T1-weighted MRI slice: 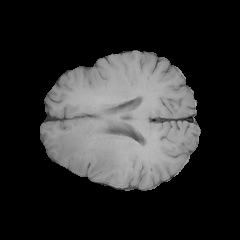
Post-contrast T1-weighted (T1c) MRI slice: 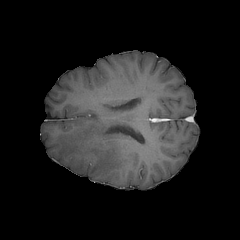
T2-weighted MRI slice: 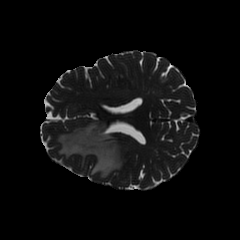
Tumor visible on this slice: yes